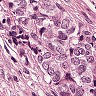
Metastatic tissue present: yes